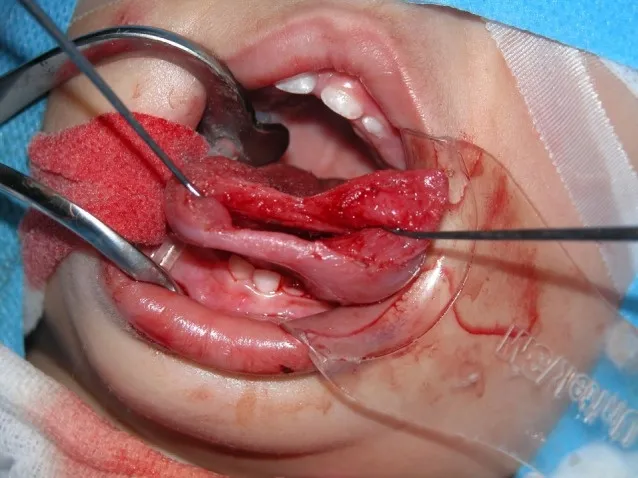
Median sagittal glossotomy approach after resection of the cyst (case 2).
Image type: medical_photograph (other_medical_photograph)